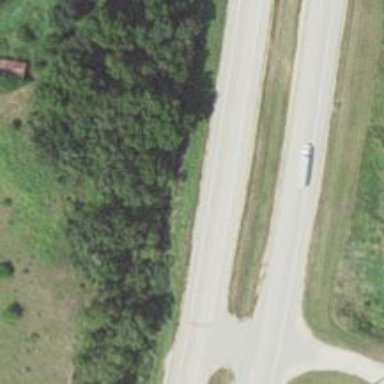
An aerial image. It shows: This is trunk highway with motorroad.